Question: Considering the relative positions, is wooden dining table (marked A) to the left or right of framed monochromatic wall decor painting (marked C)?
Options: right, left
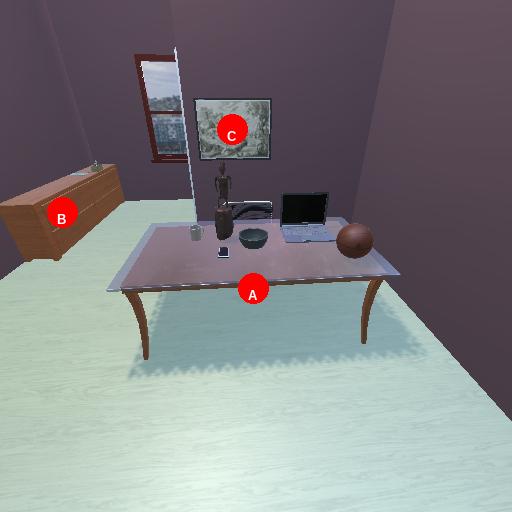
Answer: right